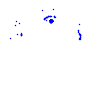
Particle: kaon